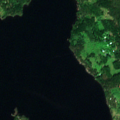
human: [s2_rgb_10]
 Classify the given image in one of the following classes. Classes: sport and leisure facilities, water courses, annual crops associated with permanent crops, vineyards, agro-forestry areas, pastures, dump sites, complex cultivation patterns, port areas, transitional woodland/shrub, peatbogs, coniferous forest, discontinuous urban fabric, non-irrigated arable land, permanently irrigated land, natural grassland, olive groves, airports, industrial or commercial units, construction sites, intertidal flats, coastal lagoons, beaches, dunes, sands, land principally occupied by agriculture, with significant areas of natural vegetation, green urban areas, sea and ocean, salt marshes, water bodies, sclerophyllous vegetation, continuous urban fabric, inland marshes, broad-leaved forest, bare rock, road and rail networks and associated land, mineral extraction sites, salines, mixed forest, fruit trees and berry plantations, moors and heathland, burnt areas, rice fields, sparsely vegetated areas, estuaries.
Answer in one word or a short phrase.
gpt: coniferous forest, mixed forest, water bodies